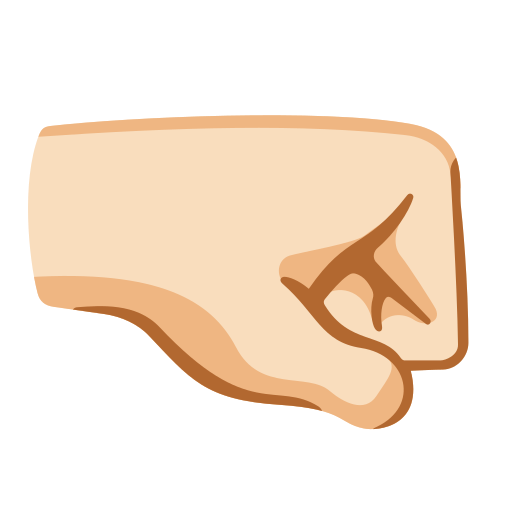
Emoji: 🤜🏻